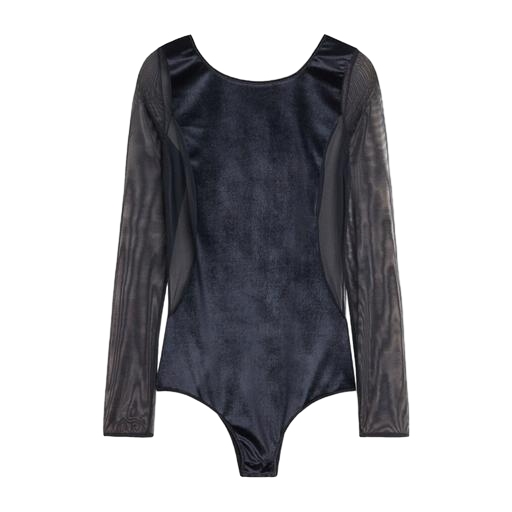
black mira cape-effect bodysuit, black mytheresa, blue mytheresa, white background